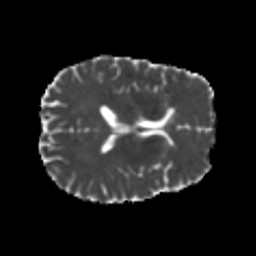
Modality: MD
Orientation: axial
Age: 26
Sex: male
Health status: healthy
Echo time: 0.074 s